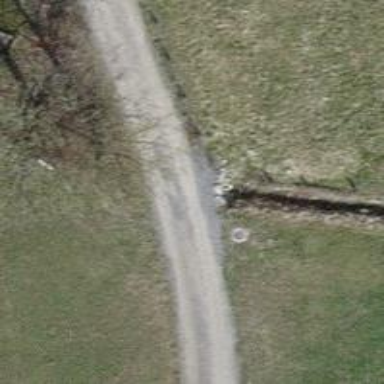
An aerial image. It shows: Culvert tunnel.